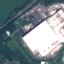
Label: Industrial